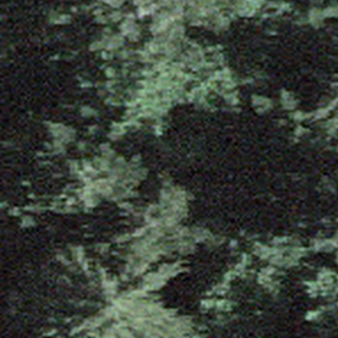
Label: other